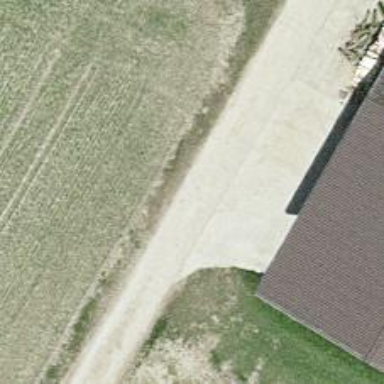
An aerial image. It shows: Concrete track with grade1 tracktype.